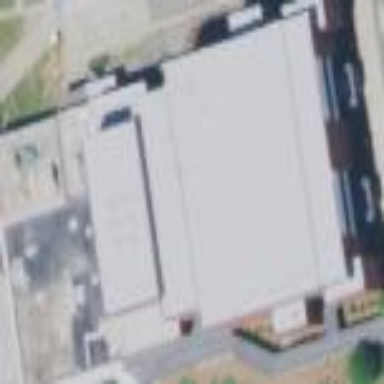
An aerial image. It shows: School building.